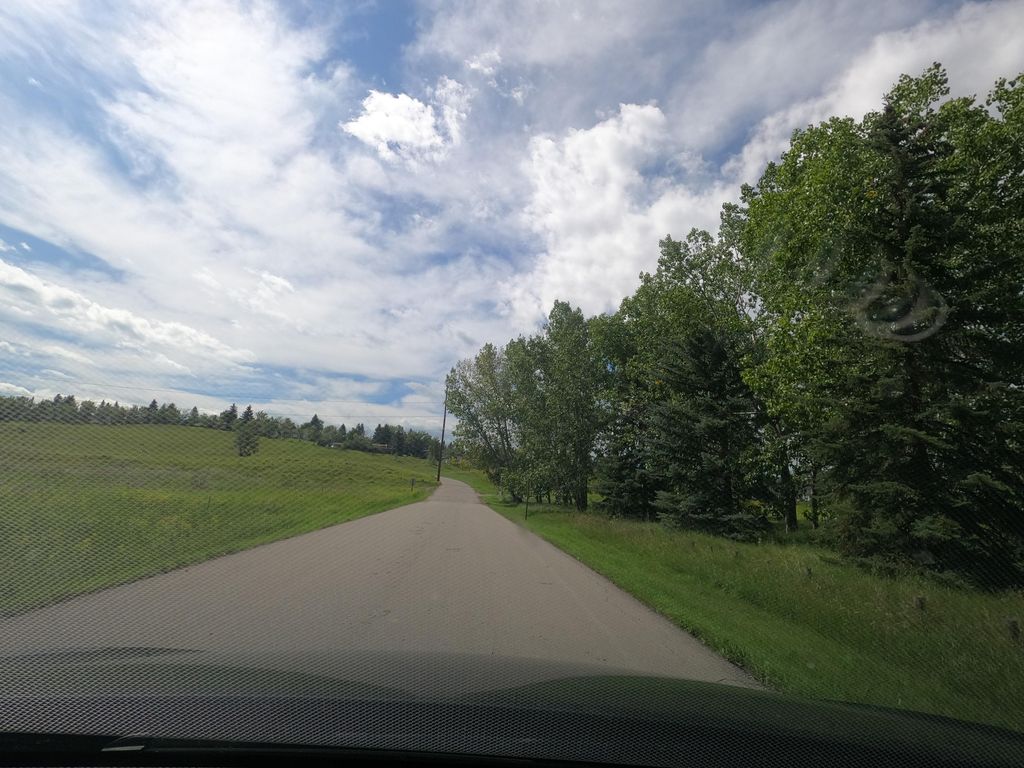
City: calgary